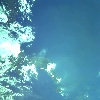
Label: water